Current action and preconditions to check: trajectory_clear

Your task: For each precondition in the list above, predict whether it will hold at this action.

Consider the current scene as observed from the mobile robot's camera, and analyze the predicted future states of all dynamic agents (e.g., people, animals, vehicles, or any moving entities) within the NEXT SECOND.

IMPORTANT: Only answer "very likely" if you are absolutely certain—based on strong, clear evidence—that a dynamic agent will violate the precondition in the predicted future state. Do NOT answer "very likely" for unlikely, ambiguous, or low-probability risks.

Ask yourself for each precondition: Is there a high probability, with clear and convincing evidence, that the predicted future states of any dynamic agent will interfere with the predicted future state of the currently executing action within the NEXT SECOND, causing that precondition to fail?

Assess the risk level based on these predictions. Use "likely" or "very likely" if motions create a clear risk of interference.

Use "neutral" or "improbable" if agents are nearby but their predicted paths are clearly diverging or non-conflicting.

Failure Risk Categories: "very improbable", "improbable", "neutral", "likely", "very likely"

Answer Format: Output ONLY the probability_of_failure value from these categories: "very improbable", "improbable", "neutral", "likely", "very likely"

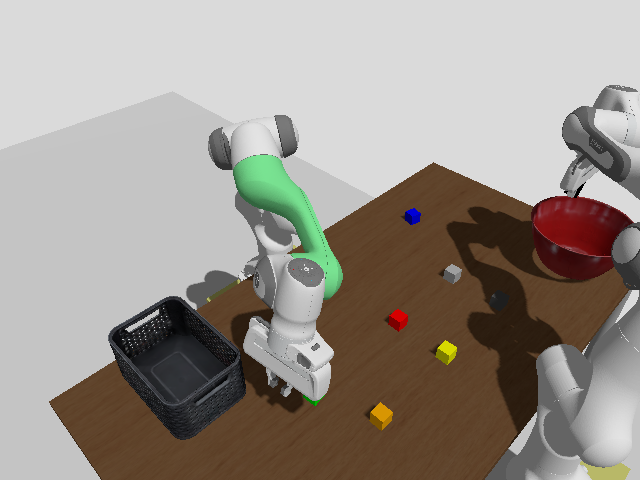

Answer: very improbable